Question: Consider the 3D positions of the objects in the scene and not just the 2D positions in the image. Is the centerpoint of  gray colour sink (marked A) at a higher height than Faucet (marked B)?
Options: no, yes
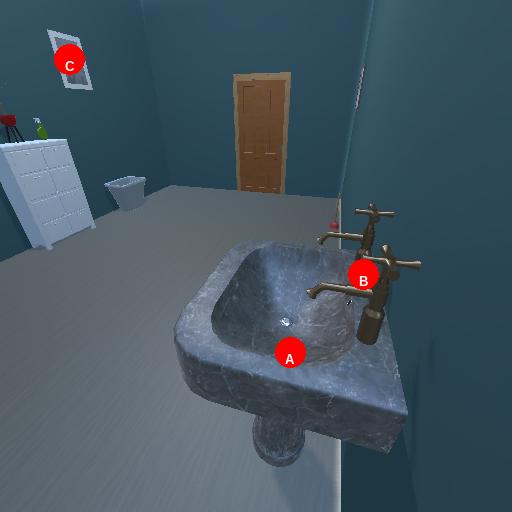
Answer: no